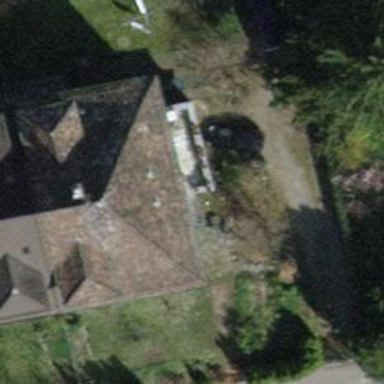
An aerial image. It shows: Semidetached house.